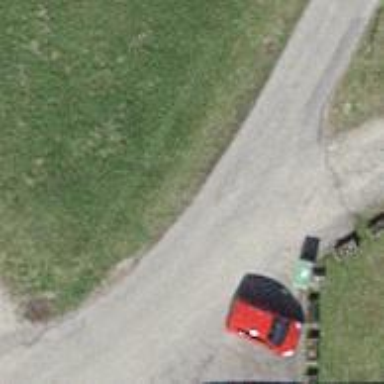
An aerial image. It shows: Alley classified as service road.